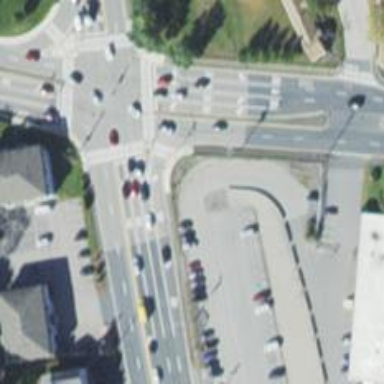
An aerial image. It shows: Traffic island located on footway.